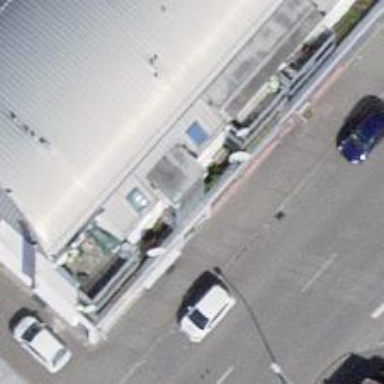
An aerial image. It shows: Restaurant.